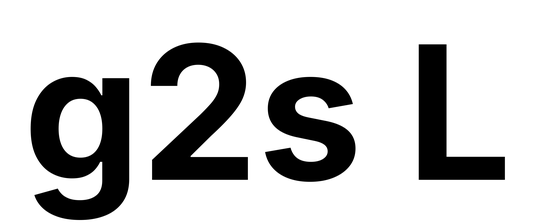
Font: Inter_Bold